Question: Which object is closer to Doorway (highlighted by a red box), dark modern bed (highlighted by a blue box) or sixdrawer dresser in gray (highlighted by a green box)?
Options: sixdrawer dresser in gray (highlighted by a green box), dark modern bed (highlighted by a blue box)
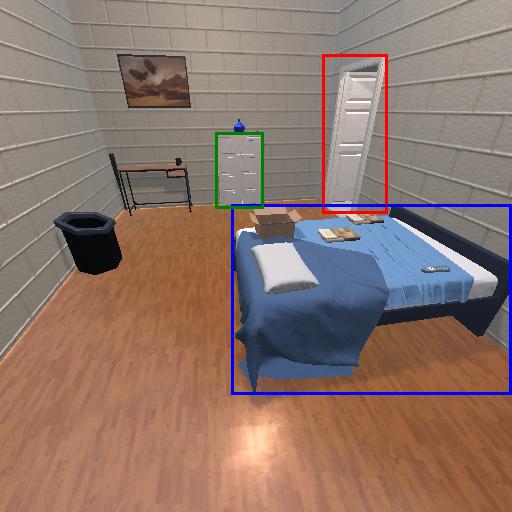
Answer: sixdrawer dresser in gray (highlighted by a green box)